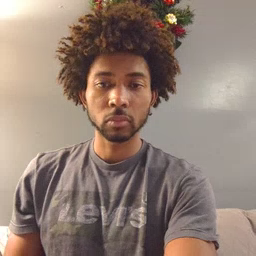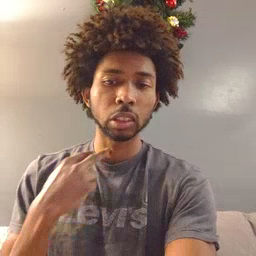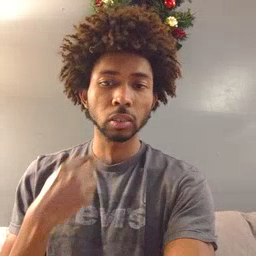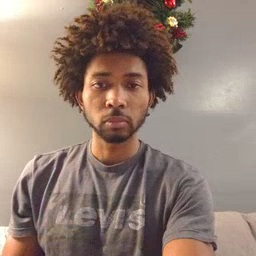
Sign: stuck